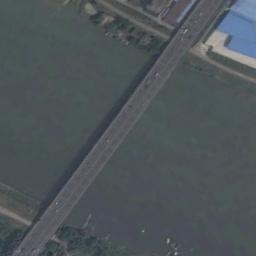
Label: bridge